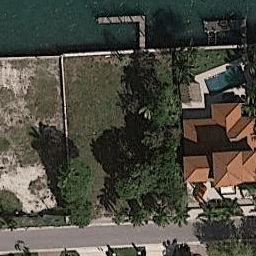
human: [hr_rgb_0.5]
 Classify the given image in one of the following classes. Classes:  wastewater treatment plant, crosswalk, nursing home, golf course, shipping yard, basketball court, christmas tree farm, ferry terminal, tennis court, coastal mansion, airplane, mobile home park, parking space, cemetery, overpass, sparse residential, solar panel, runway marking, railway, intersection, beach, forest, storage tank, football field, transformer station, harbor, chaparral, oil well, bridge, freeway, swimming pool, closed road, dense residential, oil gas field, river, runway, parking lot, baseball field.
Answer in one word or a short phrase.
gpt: coastal mansion